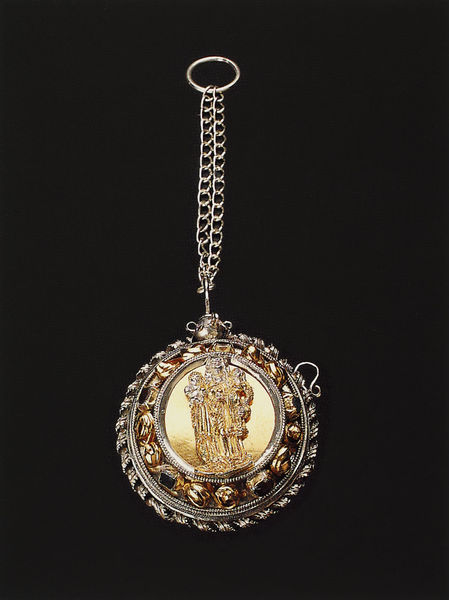
Titel: Reliquienkapsel
Institution: Erfurt, Dom St. Marien
Schlagwörter: braun, schmuck, silber, gold, kind, kreis, rund, kette, figuren, verzierung, edel, ring, medaillon, anhänger, edelstein, maria, madonna, medailon